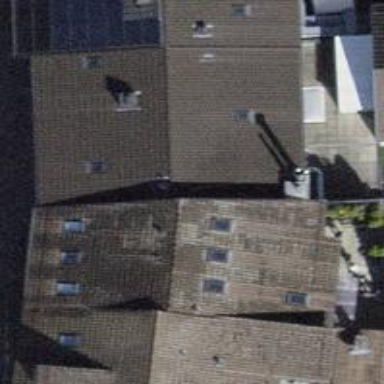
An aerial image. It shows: Building with tiled roof.